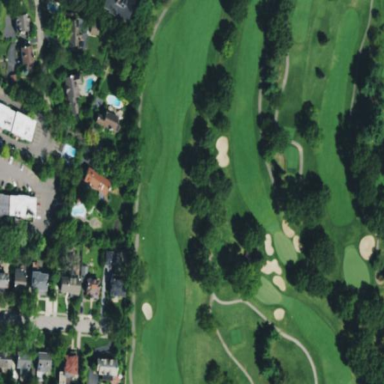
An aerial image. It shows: Grassy area designated as golf fairway.